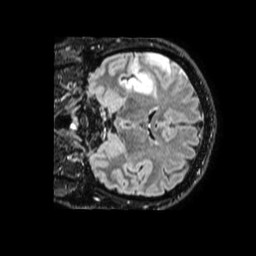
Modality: FLAIR
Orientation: coronal
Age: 47
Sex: male
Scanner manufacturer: philips
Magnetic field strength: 1.5 T
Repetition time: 4.8 s
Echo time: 0.3363 s